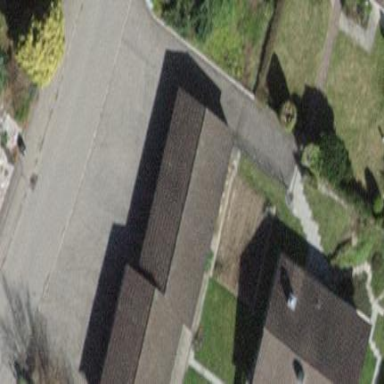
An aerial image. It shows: Garage building.